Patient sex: F
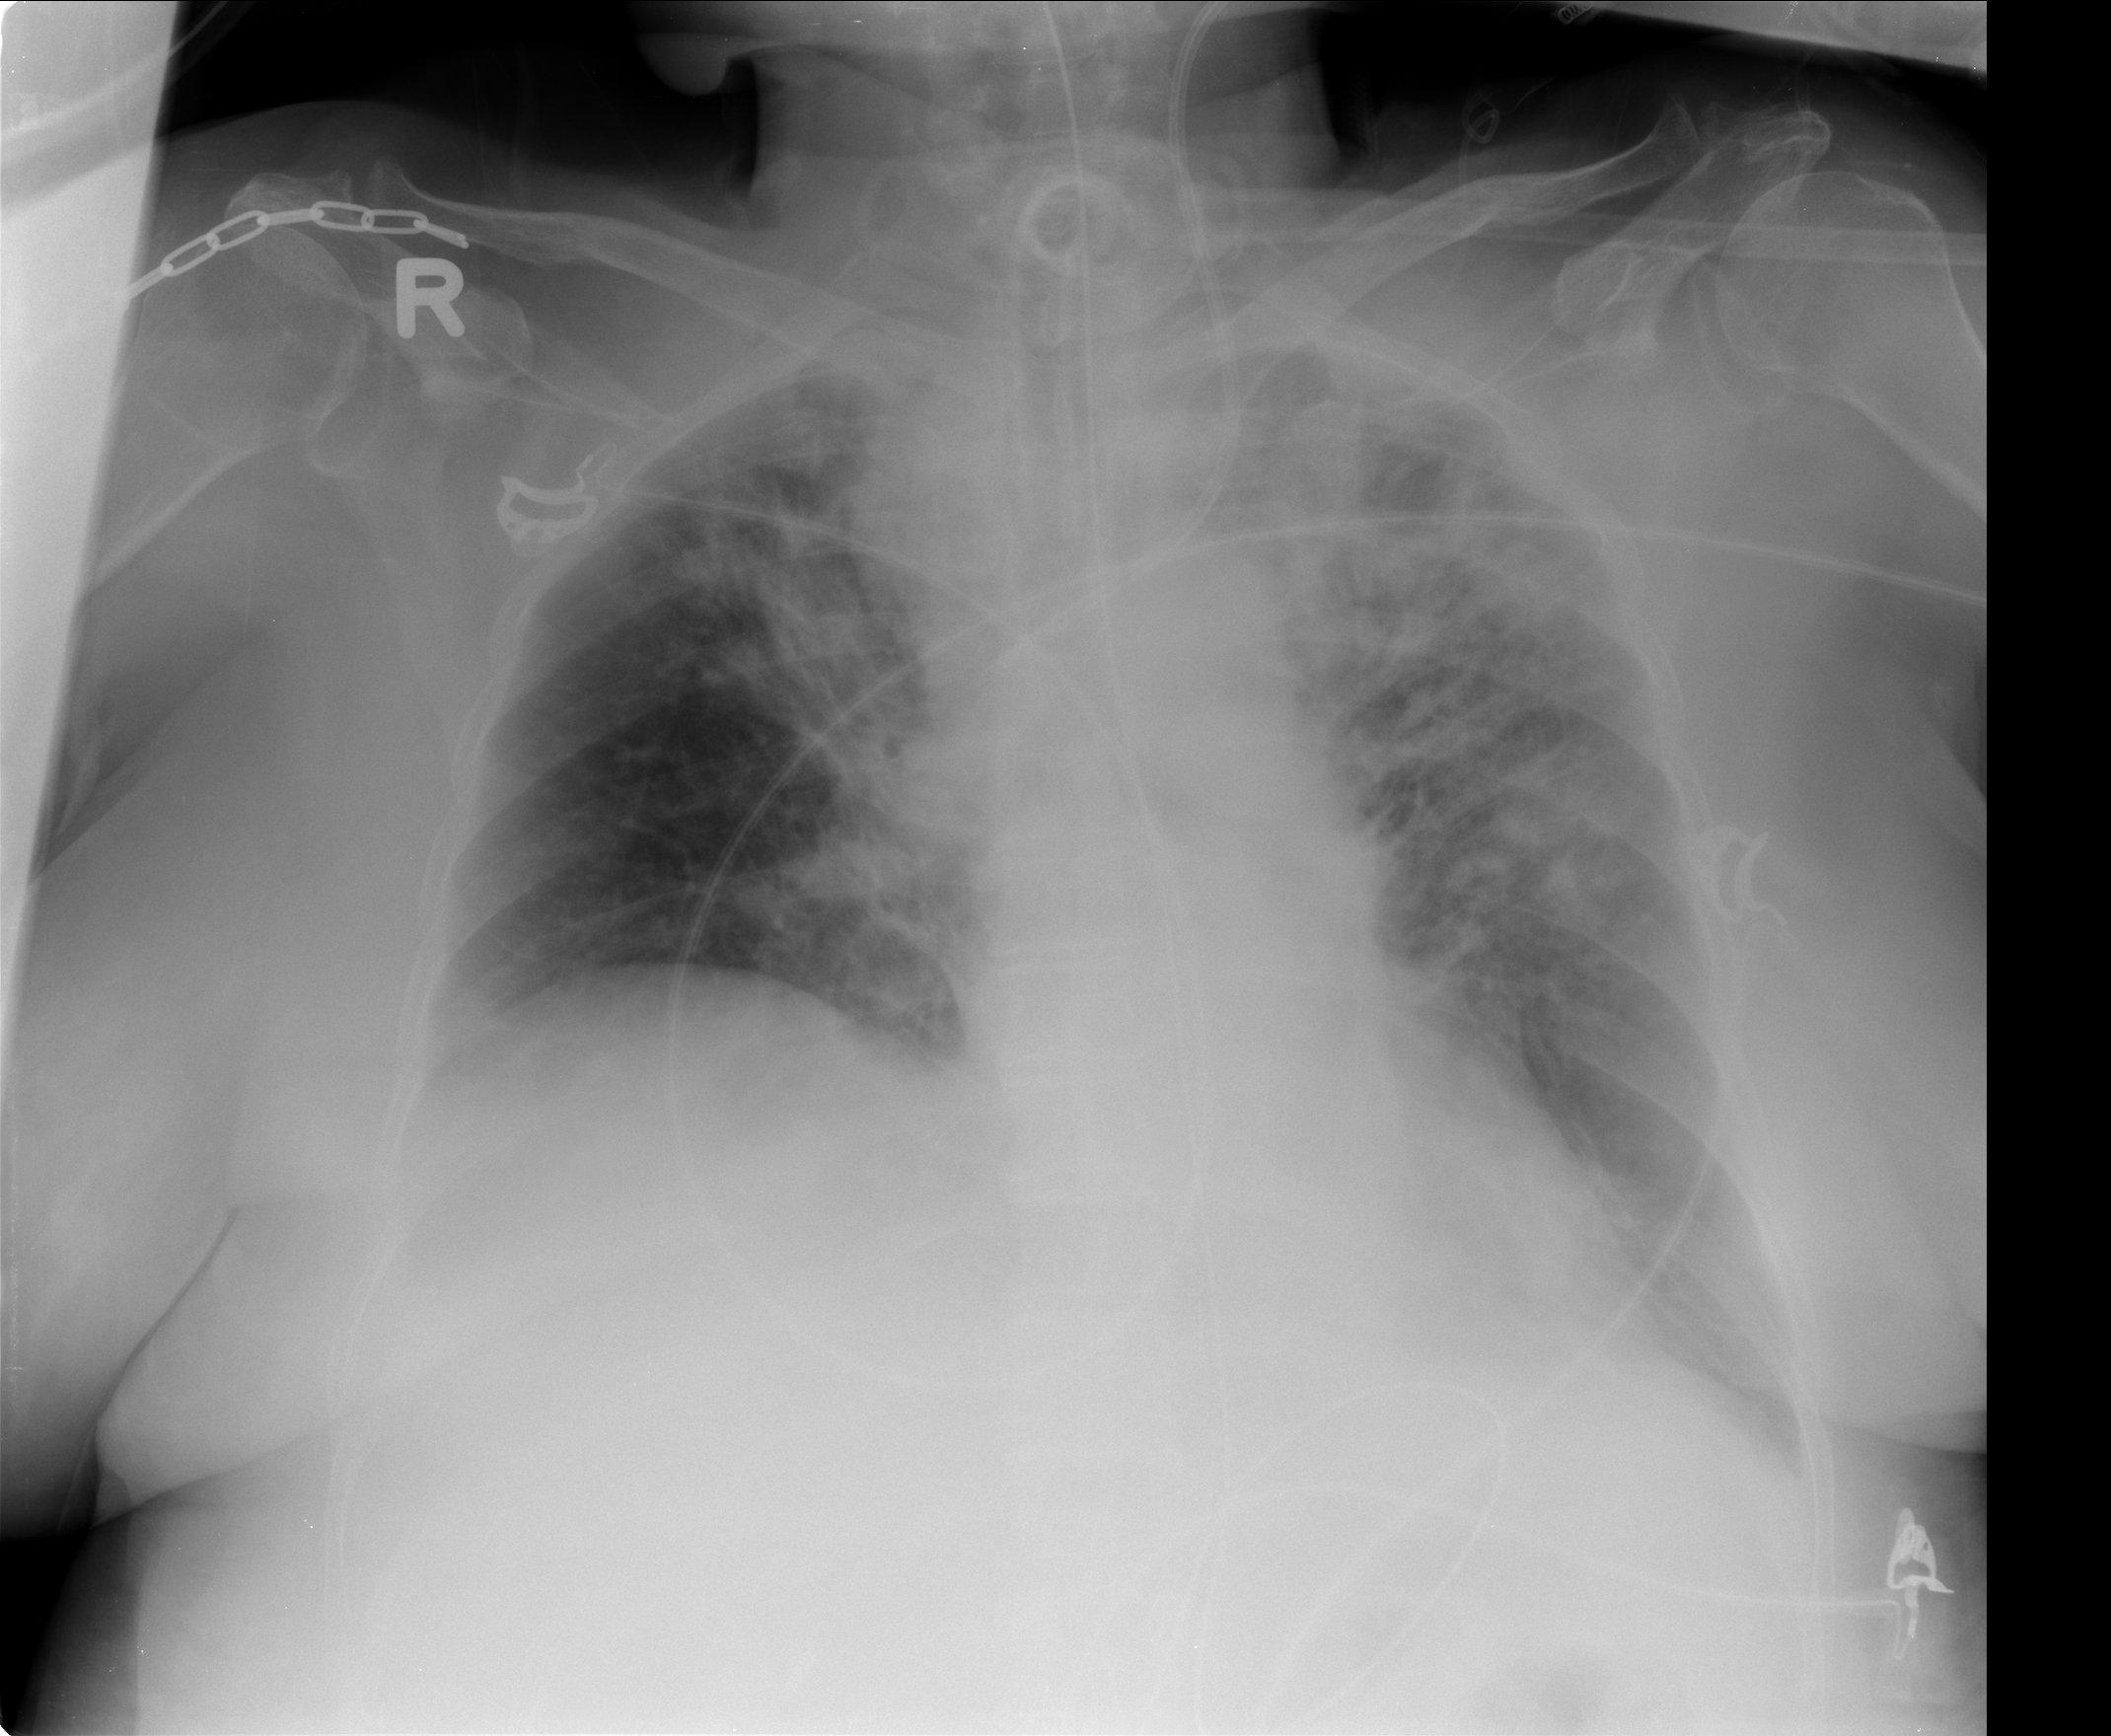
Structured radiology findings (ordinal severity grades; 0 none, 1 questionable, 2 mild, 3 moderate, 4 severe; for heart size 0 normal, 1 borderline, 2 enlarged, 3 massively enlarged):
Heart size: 0
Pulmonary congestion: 3
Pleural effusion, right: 1
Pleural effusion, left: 1
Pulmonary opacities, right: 4
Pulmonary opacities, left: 4
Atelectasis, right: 2
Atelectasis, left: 2